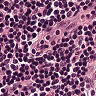
Metastatic tissue present: no